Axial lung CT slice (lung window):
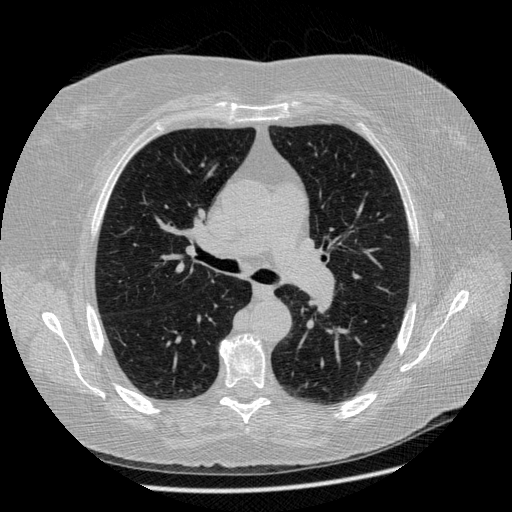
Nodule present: no